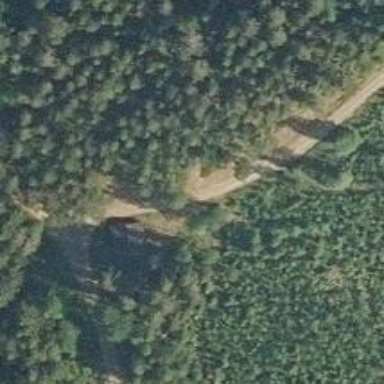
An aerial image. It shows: Track road.